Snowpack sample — Buffalo Mountain, Silverthorne, Colorado, USA (1/25/25, 10:11 AM MST)
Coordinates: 39.6222, -106.1139
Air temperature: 22 °F
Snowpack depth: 110 cm
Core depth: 20 cm
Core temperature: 48.2 °F
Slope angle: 12°, slope face: 102°
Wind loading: high
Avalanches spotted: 0
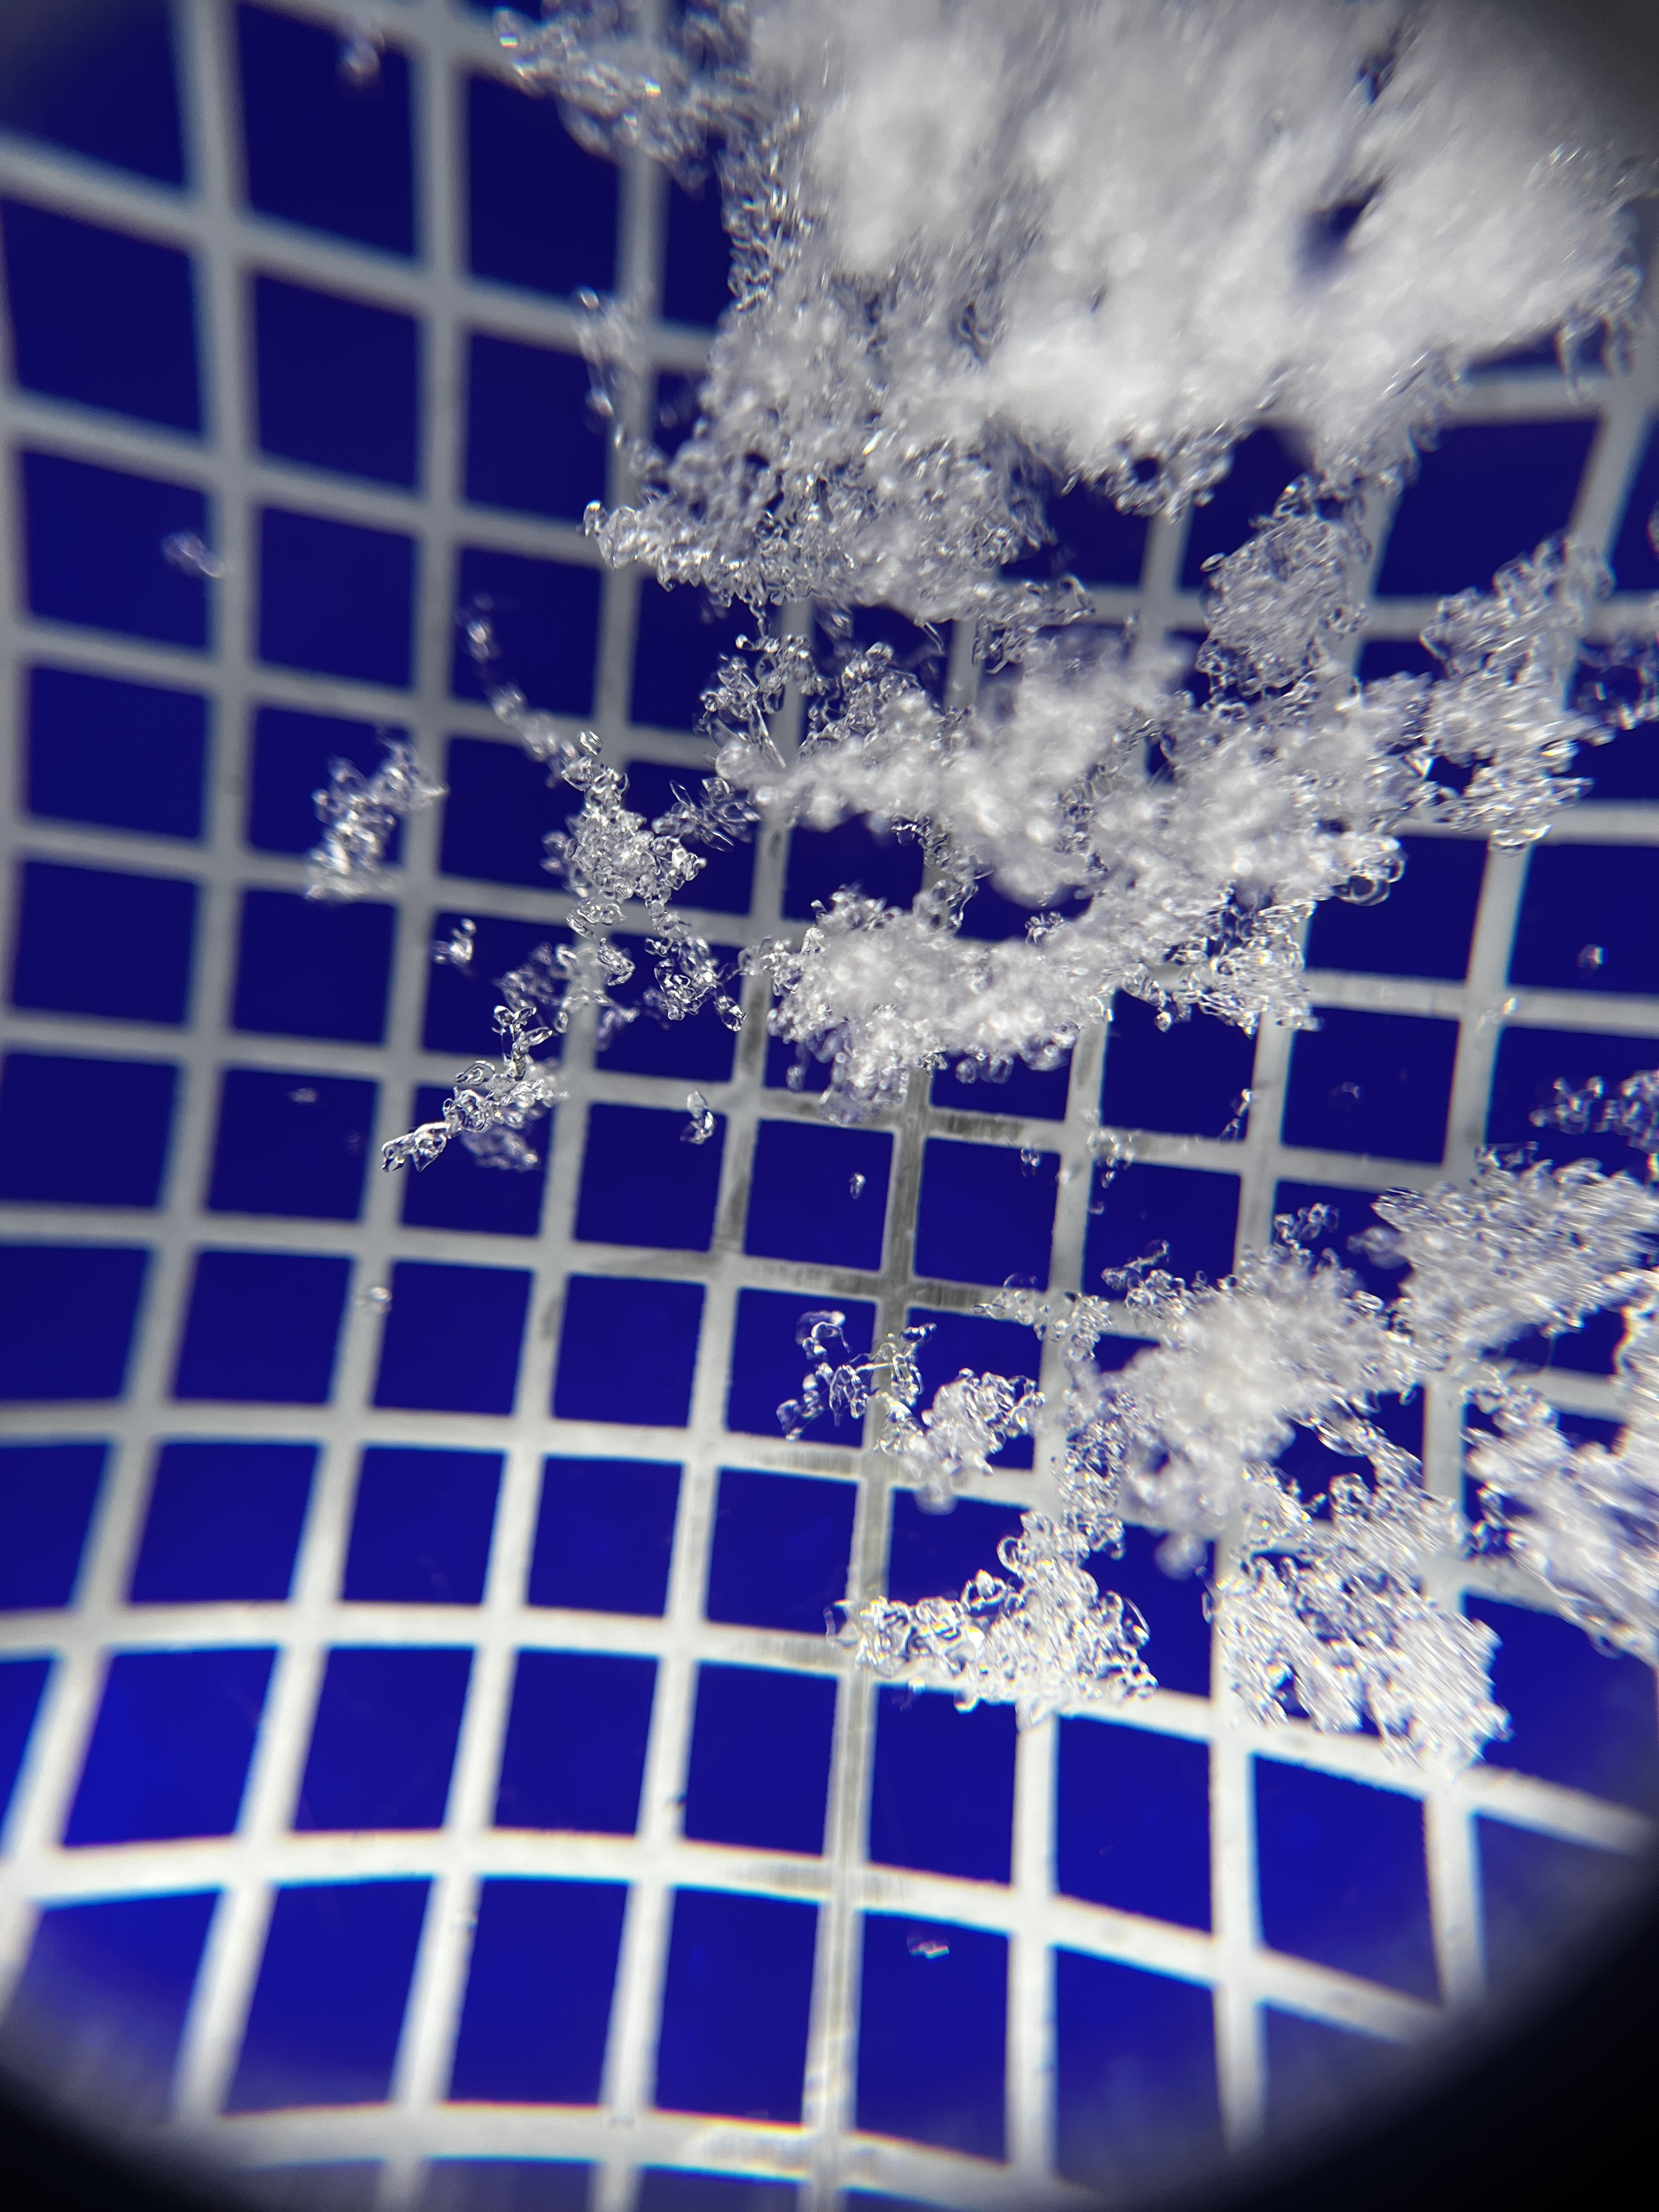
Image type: magnified_profile
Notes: No avalanches nearby, collected on the outskirts of a fire break 15 meters from the treeline, on way to Buffalo and Red Mountain